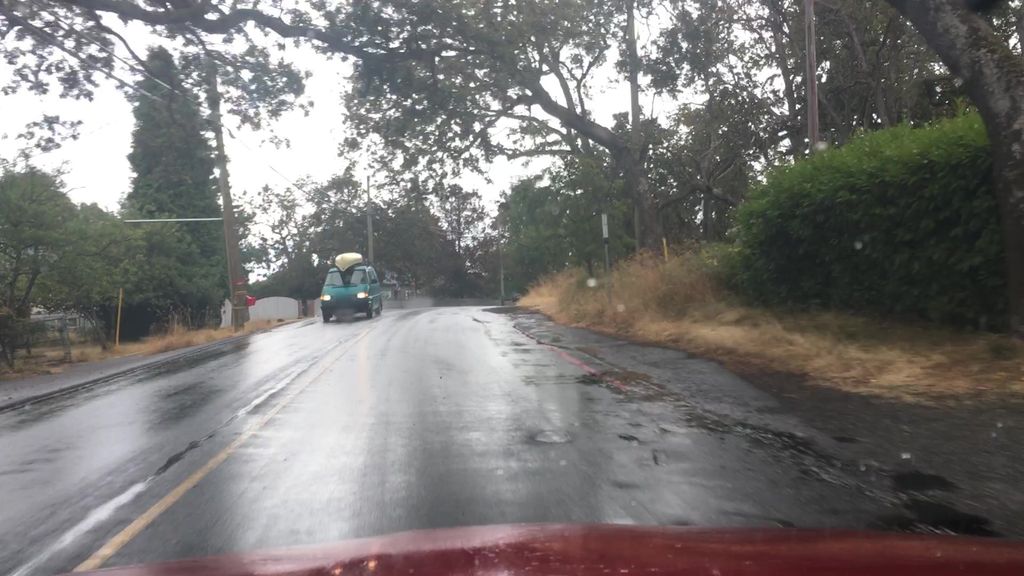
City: victoria